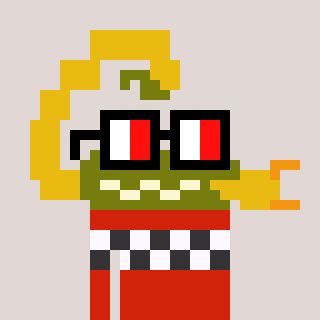
a pixel art character with square glasses with black frames and red eyes, a scorpion-shaped head and a red-colored body on a warm background